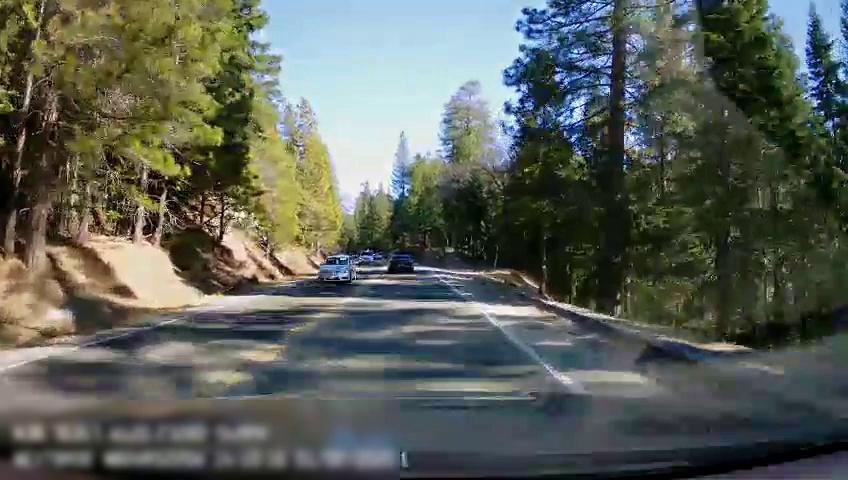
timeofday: Day
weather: Sunny
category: Drivable Space
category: Vehicles | Car
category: Vehicles | Car
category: Vehicles | Truck
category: Lanes | Opposite Lane
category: Lanes | Current Lane
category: Lanes | Opposite Lane
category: Lanes | Current Lane